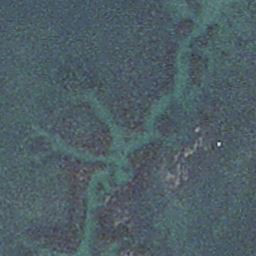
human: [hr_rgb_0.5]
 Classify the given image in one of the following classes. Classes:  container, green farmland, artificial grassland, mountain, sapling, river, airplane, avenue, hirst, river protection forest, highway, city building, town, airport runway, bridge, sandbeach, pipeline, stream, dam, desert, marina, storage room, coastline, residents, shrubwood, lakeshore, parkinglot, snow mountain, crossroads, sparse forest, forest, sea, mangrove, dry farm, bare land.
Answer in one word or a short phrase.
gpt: stream